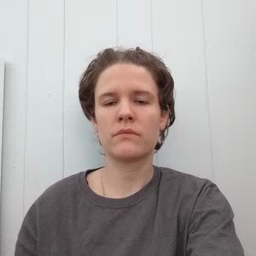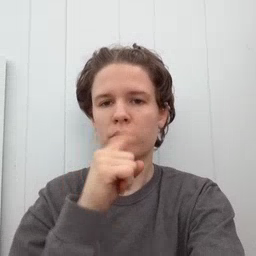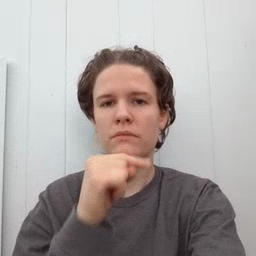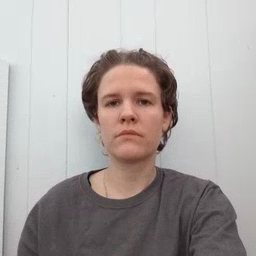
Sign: mouse